Question: this morning I started my visual studio 2010. and I clicked start then these errors came up. and I have no idea where it come from and why it gives these errors. because the day before I had no problems starting it and everything worked.
it is an MVC 3 Razor project. on visual studio 2010

sorry for bad english.
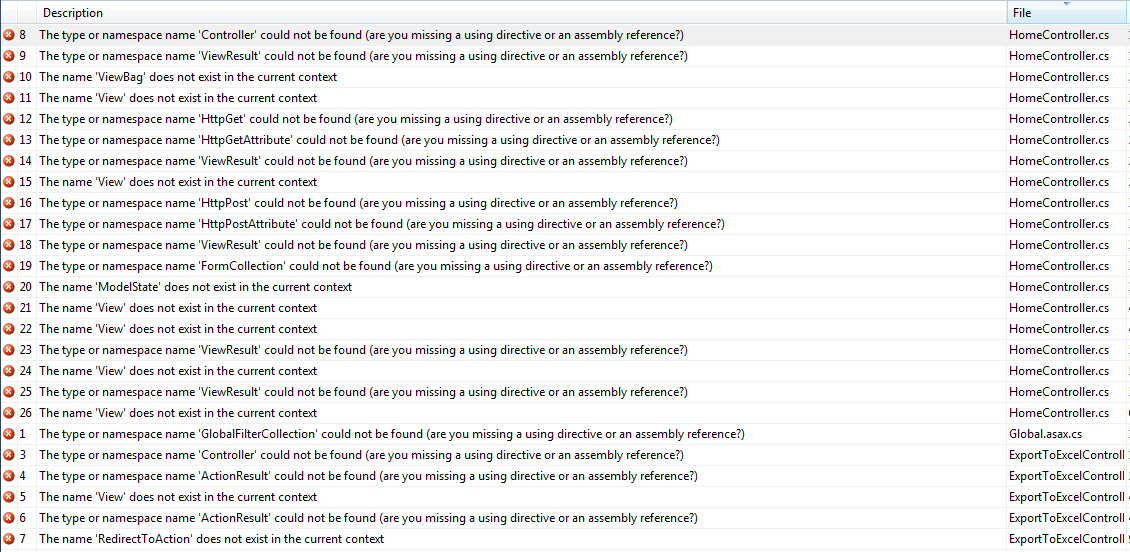
Answer: Did you update your computer with Windows Update? Microsoft did release critical MVC fix a day ago, with this update they also change few interfaces so SOME projects wont build any more without changing updating references.
<URL>
I belive you are experiencing the same problems, please refer the link above